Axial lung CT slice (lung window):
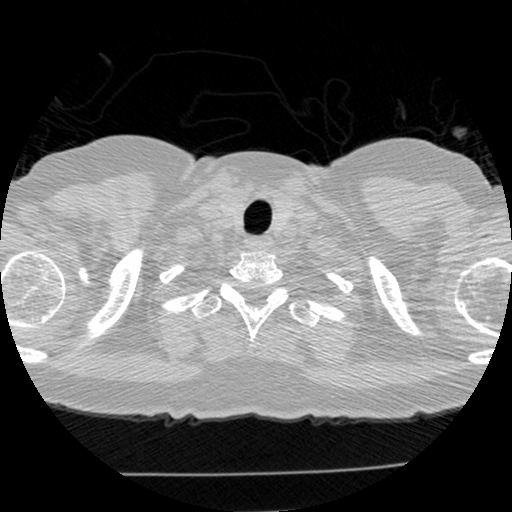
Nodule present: no